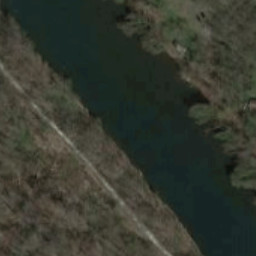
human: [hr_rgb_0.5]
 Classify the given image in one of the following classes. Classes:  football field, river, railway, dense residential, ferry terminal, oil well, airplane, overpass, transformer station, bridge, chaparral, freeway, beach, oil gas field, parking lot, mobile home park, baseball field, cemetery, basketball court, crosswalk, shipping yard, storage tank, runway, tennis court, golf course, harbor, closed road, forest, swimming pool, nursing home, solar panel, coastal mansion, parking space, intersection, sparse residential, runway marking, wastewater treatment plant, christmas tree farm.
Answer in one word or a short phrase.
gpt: river